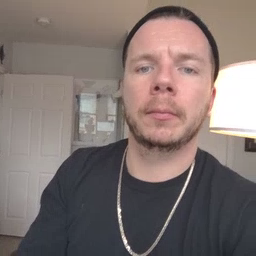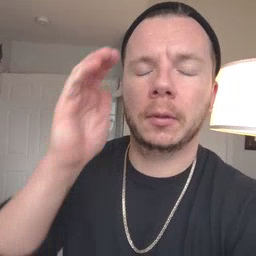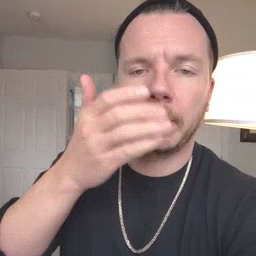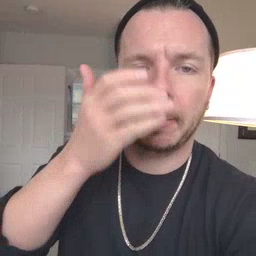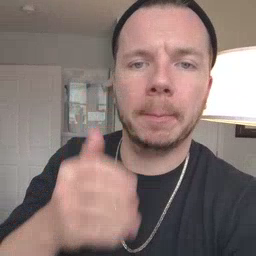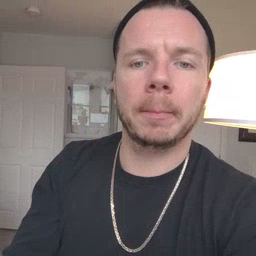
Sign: sleepy